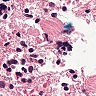
Metastatic tissue present: no